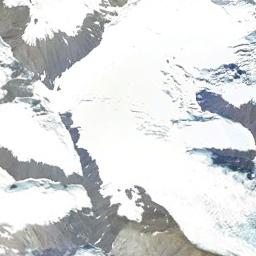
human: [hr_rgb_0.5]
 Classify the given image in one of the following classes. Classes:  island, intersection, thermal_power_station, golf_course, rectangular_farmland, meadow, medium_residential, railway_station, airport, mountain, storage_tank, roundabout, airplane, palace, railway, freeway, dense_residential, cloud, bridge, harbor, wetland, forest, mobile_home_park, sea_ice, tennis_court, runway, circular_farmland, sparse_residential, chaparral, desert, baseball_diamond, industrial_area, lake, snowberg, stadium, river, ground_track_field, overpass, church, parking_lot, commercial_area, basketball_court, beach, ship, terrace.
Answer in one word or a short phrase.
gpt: snowberg